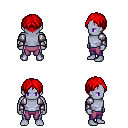
a pixel art fantasy rpg character, male body template, dark elf, purple skin, steel arm armor, magenta pants, red parted hairstyle, four views (front, back, left, right), 2x2 character sprite sheet, small pixel art, hard edges, no anti-aliasing